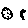
Label: moon